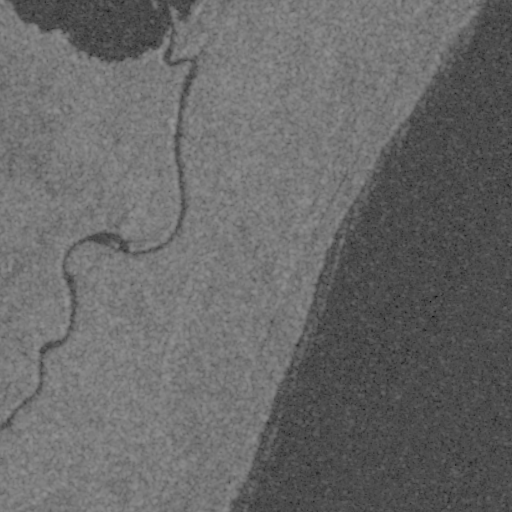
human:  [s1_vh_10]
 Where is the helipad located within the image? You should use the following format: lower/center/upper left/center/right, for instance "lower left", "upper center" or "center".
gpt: The helipad is located in the upper center of the image.
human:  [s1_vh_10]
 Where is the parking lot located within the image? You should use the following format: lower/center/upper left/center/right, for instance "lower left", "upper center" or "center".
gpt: The parking lot is located in the center right of the image.
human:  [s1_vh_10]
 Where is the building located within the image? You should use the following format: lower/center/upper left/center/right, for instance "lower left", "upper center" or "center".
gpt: The building is located in the upper left of the image.
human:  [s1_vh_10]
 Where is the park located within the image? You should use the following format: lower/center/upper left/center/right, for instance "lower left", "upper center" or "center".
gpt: There is no park in the image.

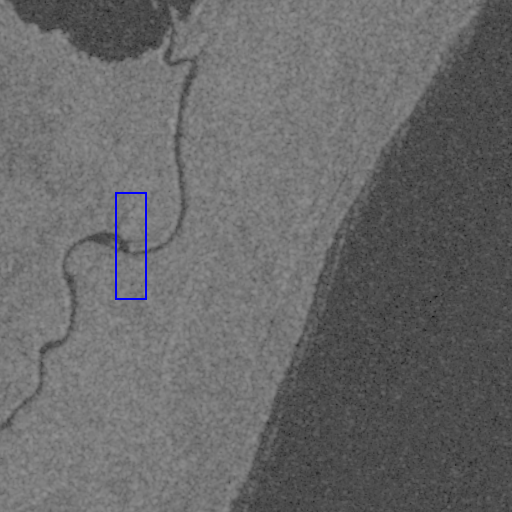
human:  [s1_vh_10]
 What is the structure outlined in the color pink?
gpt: There is no pink outline.
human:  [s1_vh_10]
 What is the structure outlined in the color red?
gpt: There is no structure outlined in red.